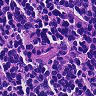
Metastatic tissue present: no